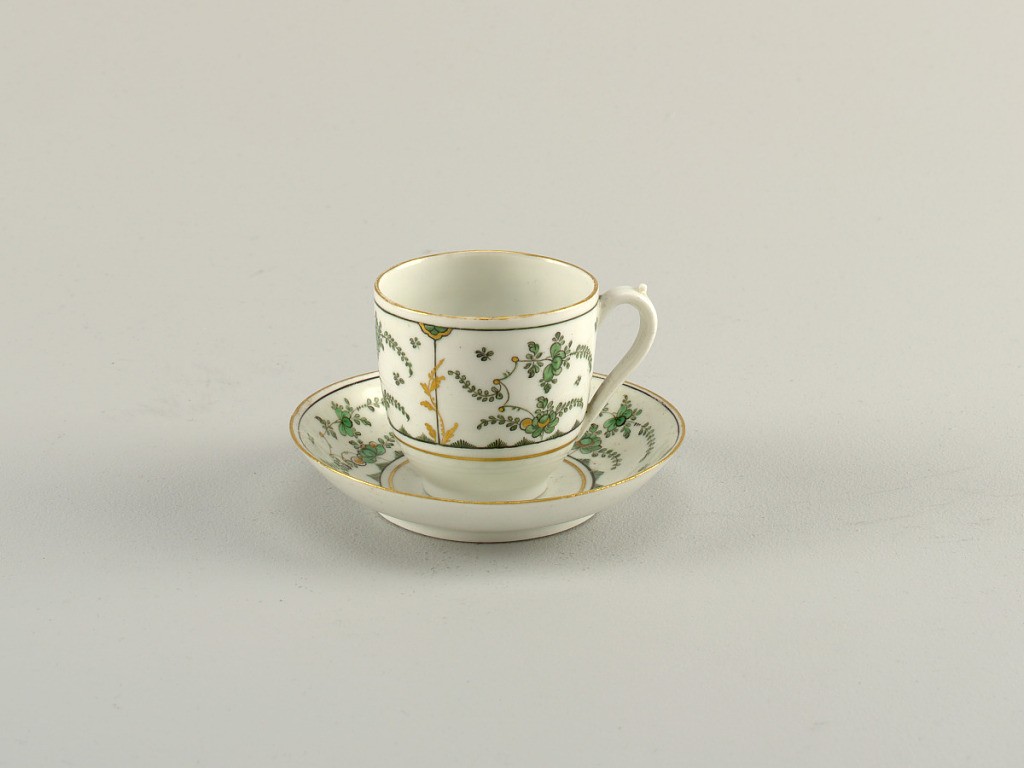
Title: Cup and Saucer
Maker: Le Nove Porcelain Manufactory, Italian, established ca. 1727
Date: late 18th century
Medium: porcelain, vitreous enamel, gold
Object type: cup and saucer
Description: With green and gold flower and sprig decoration.